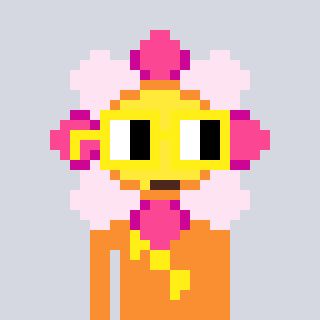
a pixel art character with square yellow glasses, a flower-shaped head and a orange-colored body on a cool background